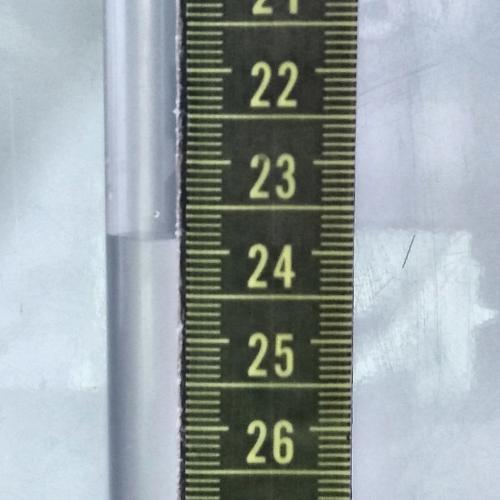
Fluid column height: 23.9 cm